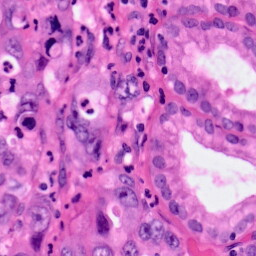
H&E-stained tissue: Pancreatic